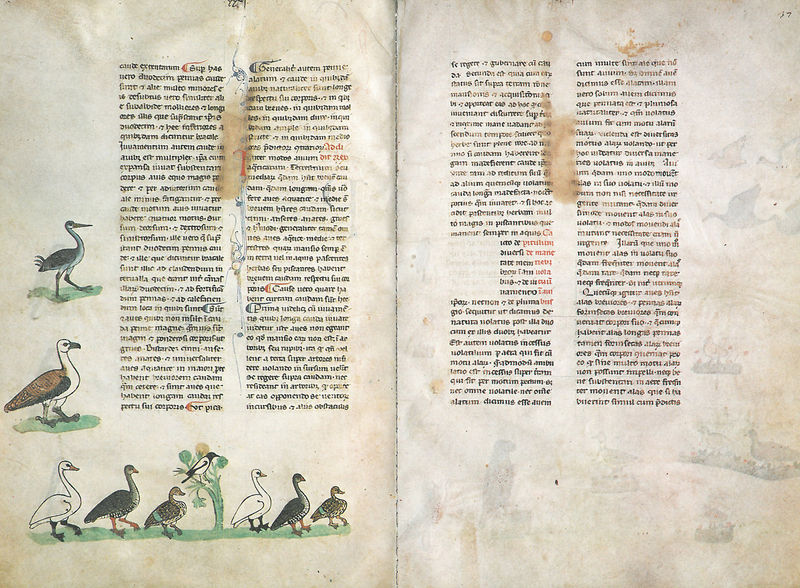
Titel: Falkenbuch Friedrichs des II.; De arte venandi cum avibus
Institution: Rom, Biblioteca Vaticana
Schlagwörter: adler, baum, vogel, grün, rot, tiere, federn, vögel, farbig, schrift, ente, gans, schwan, zwei, spalten, enten, möwe, vier, buch, druck, initialen, seite, illustration, text, reihe, gänse, reiher, stockente, buchseite, pergament, geier, prozession, fleckig, buchseiten, botanik, beschreibung, latein, buchmalerei, doppelseite, elster